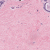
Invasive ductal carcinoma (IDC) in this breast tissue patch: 0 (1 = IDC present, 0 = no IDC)